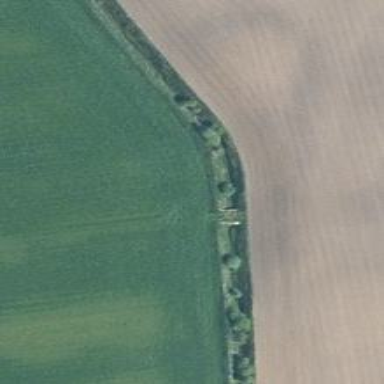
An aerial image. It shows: Culvert tunnel.